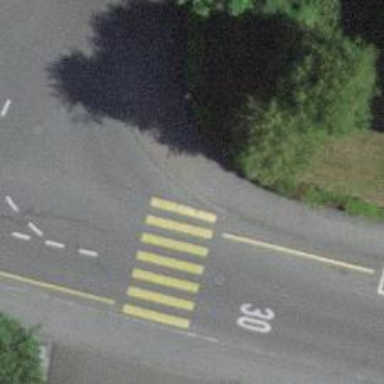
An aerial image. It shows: Kerb serving as barrier.